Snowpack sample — Buffalo Mountain, Silverthorne, Colorado, USA (1/25/25, 10:11 AM MST)
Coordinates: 39.6222, -106.1139
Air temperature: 22 °F
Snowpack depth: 110 cm
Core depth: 10 cm
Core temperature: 46.4 °F
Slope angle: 12°, slope face: 102°
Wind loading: high
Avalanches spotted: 0
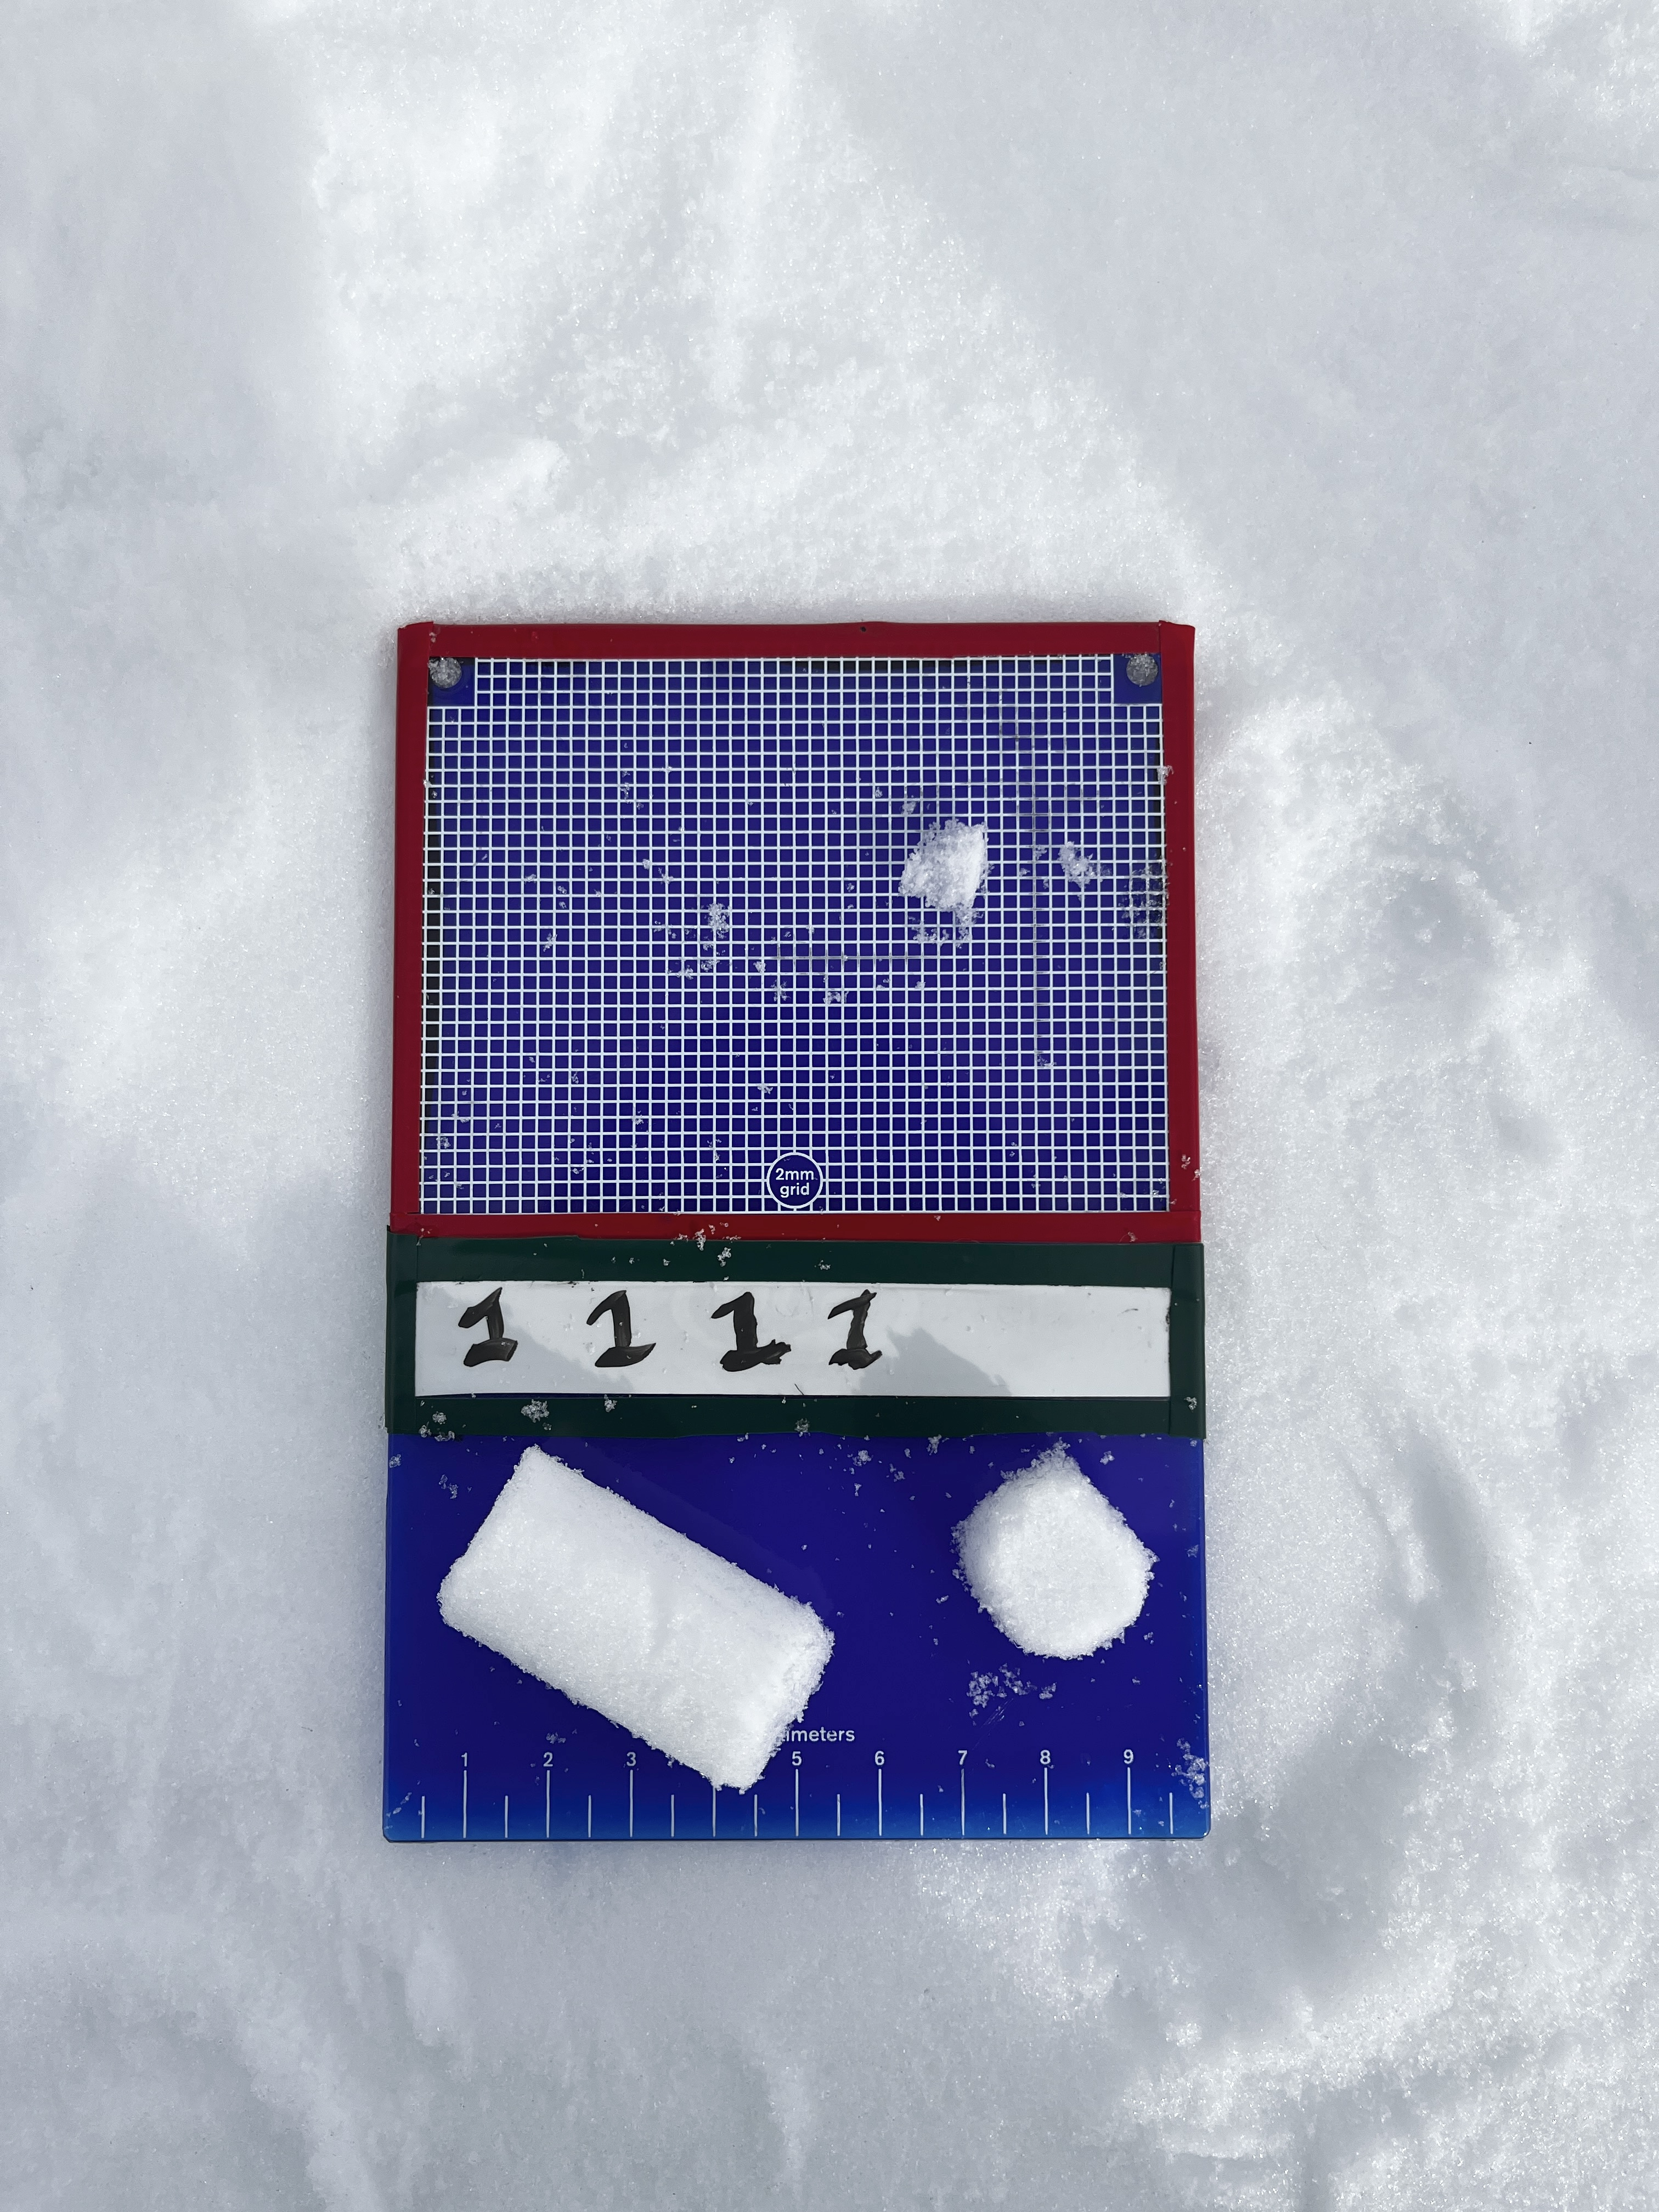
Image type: crystal_card
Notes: No avalanches nearby, collected on the outskirts of a fire break 15 meters from the treeline, on way to Buffalo and Red Mountain